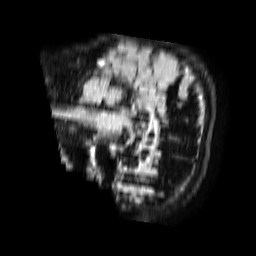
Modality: FLAIR
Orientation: sagittal
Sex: female
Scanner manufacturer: philips
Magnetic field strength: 1.5 T
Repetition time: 6 s
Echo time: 0.1029 s